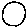
Label: circle